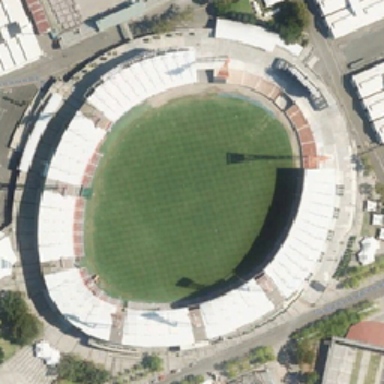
This is a round white stadium in other buildings .